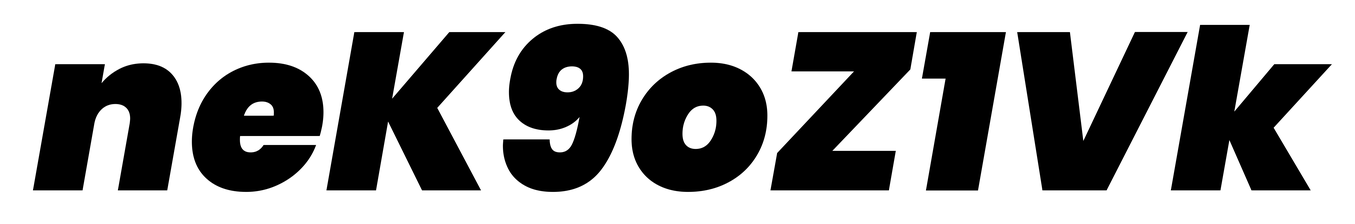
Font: Poppins-BlackItalic